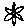
Label: flower